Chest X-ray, AP view. Patient: 47 years old, sex M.
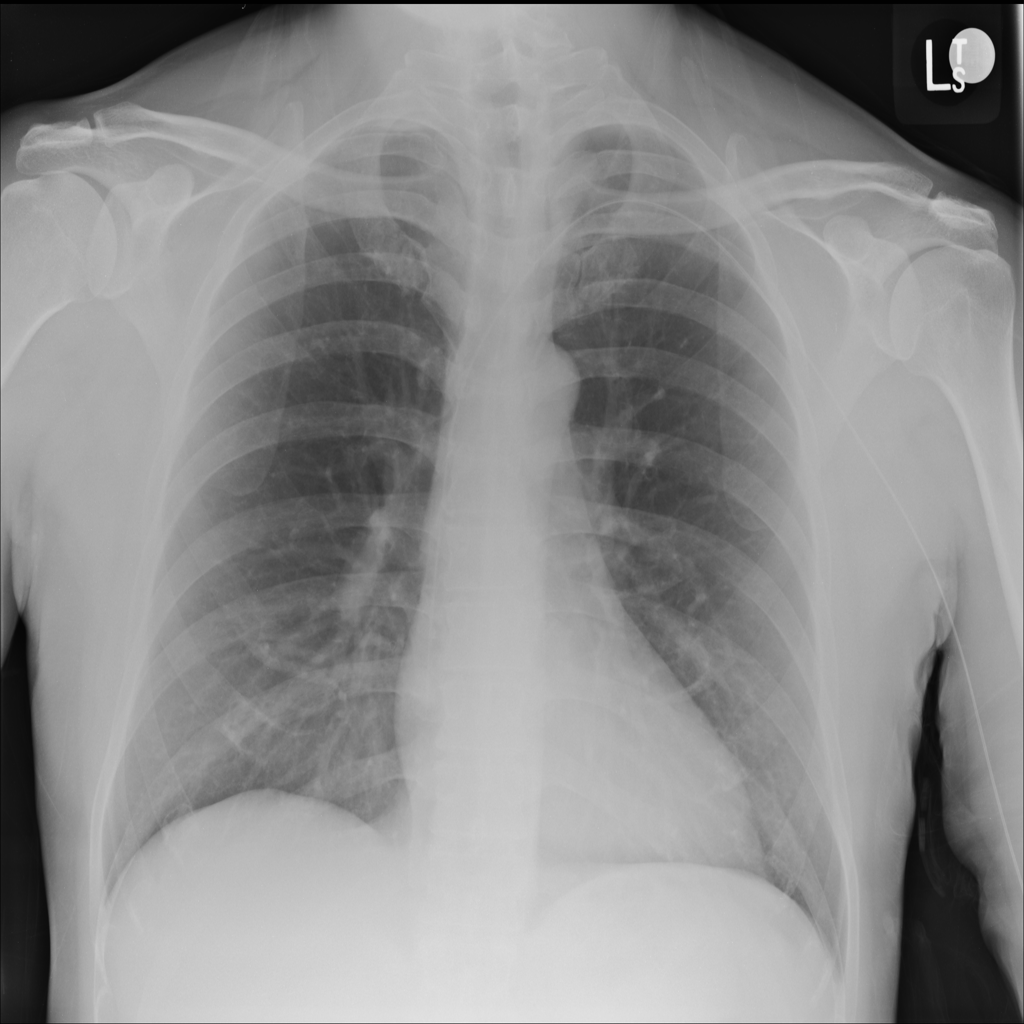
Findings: No Finding